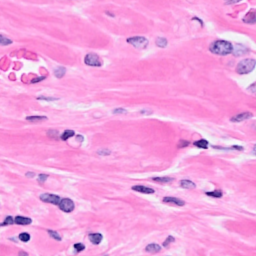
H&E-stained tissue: Breast